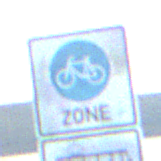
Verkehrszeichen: BeginnFahrradzone
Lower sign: MehrspurigeFahrzeugeFrei7
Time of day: SunriseSunset
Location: Outdoor (RoadRail)
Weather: PartlyCloudy
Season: NotSpecified
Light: Natural